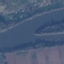
Label: River